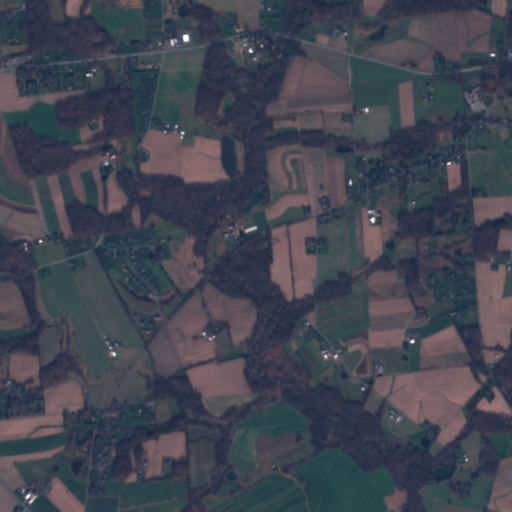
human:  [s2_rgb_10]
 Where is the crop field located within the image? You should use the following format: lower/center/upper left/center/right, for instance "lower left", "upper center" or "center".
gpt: The crop field is located in the upper right of the image.
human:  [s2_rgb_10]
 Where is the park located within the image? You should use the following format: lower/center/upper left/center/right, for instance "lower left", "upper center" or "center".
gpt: The park is located in the upper right of the image.
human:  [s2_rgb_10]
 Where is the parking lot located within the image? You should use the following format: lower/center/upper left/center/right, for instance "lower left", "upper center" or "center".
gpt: The parking lot is located in the upper right of the image.
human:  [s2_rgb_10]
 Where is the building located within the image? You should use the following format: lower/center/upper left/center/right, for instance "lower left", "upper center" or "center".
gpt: The building is located in the upper right of the image.
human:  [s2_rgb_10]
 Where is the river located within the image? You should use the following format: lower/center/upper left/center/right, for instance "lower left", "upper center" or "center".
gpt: The river is located in the lower right of the image.
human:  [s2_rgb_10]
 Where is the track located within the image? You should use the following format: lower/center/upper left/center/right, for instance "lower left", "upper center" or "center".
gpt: There is no track in the image.